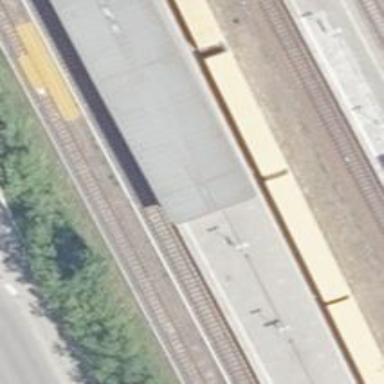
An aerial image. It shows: Platform edge at railway station.